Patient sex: F
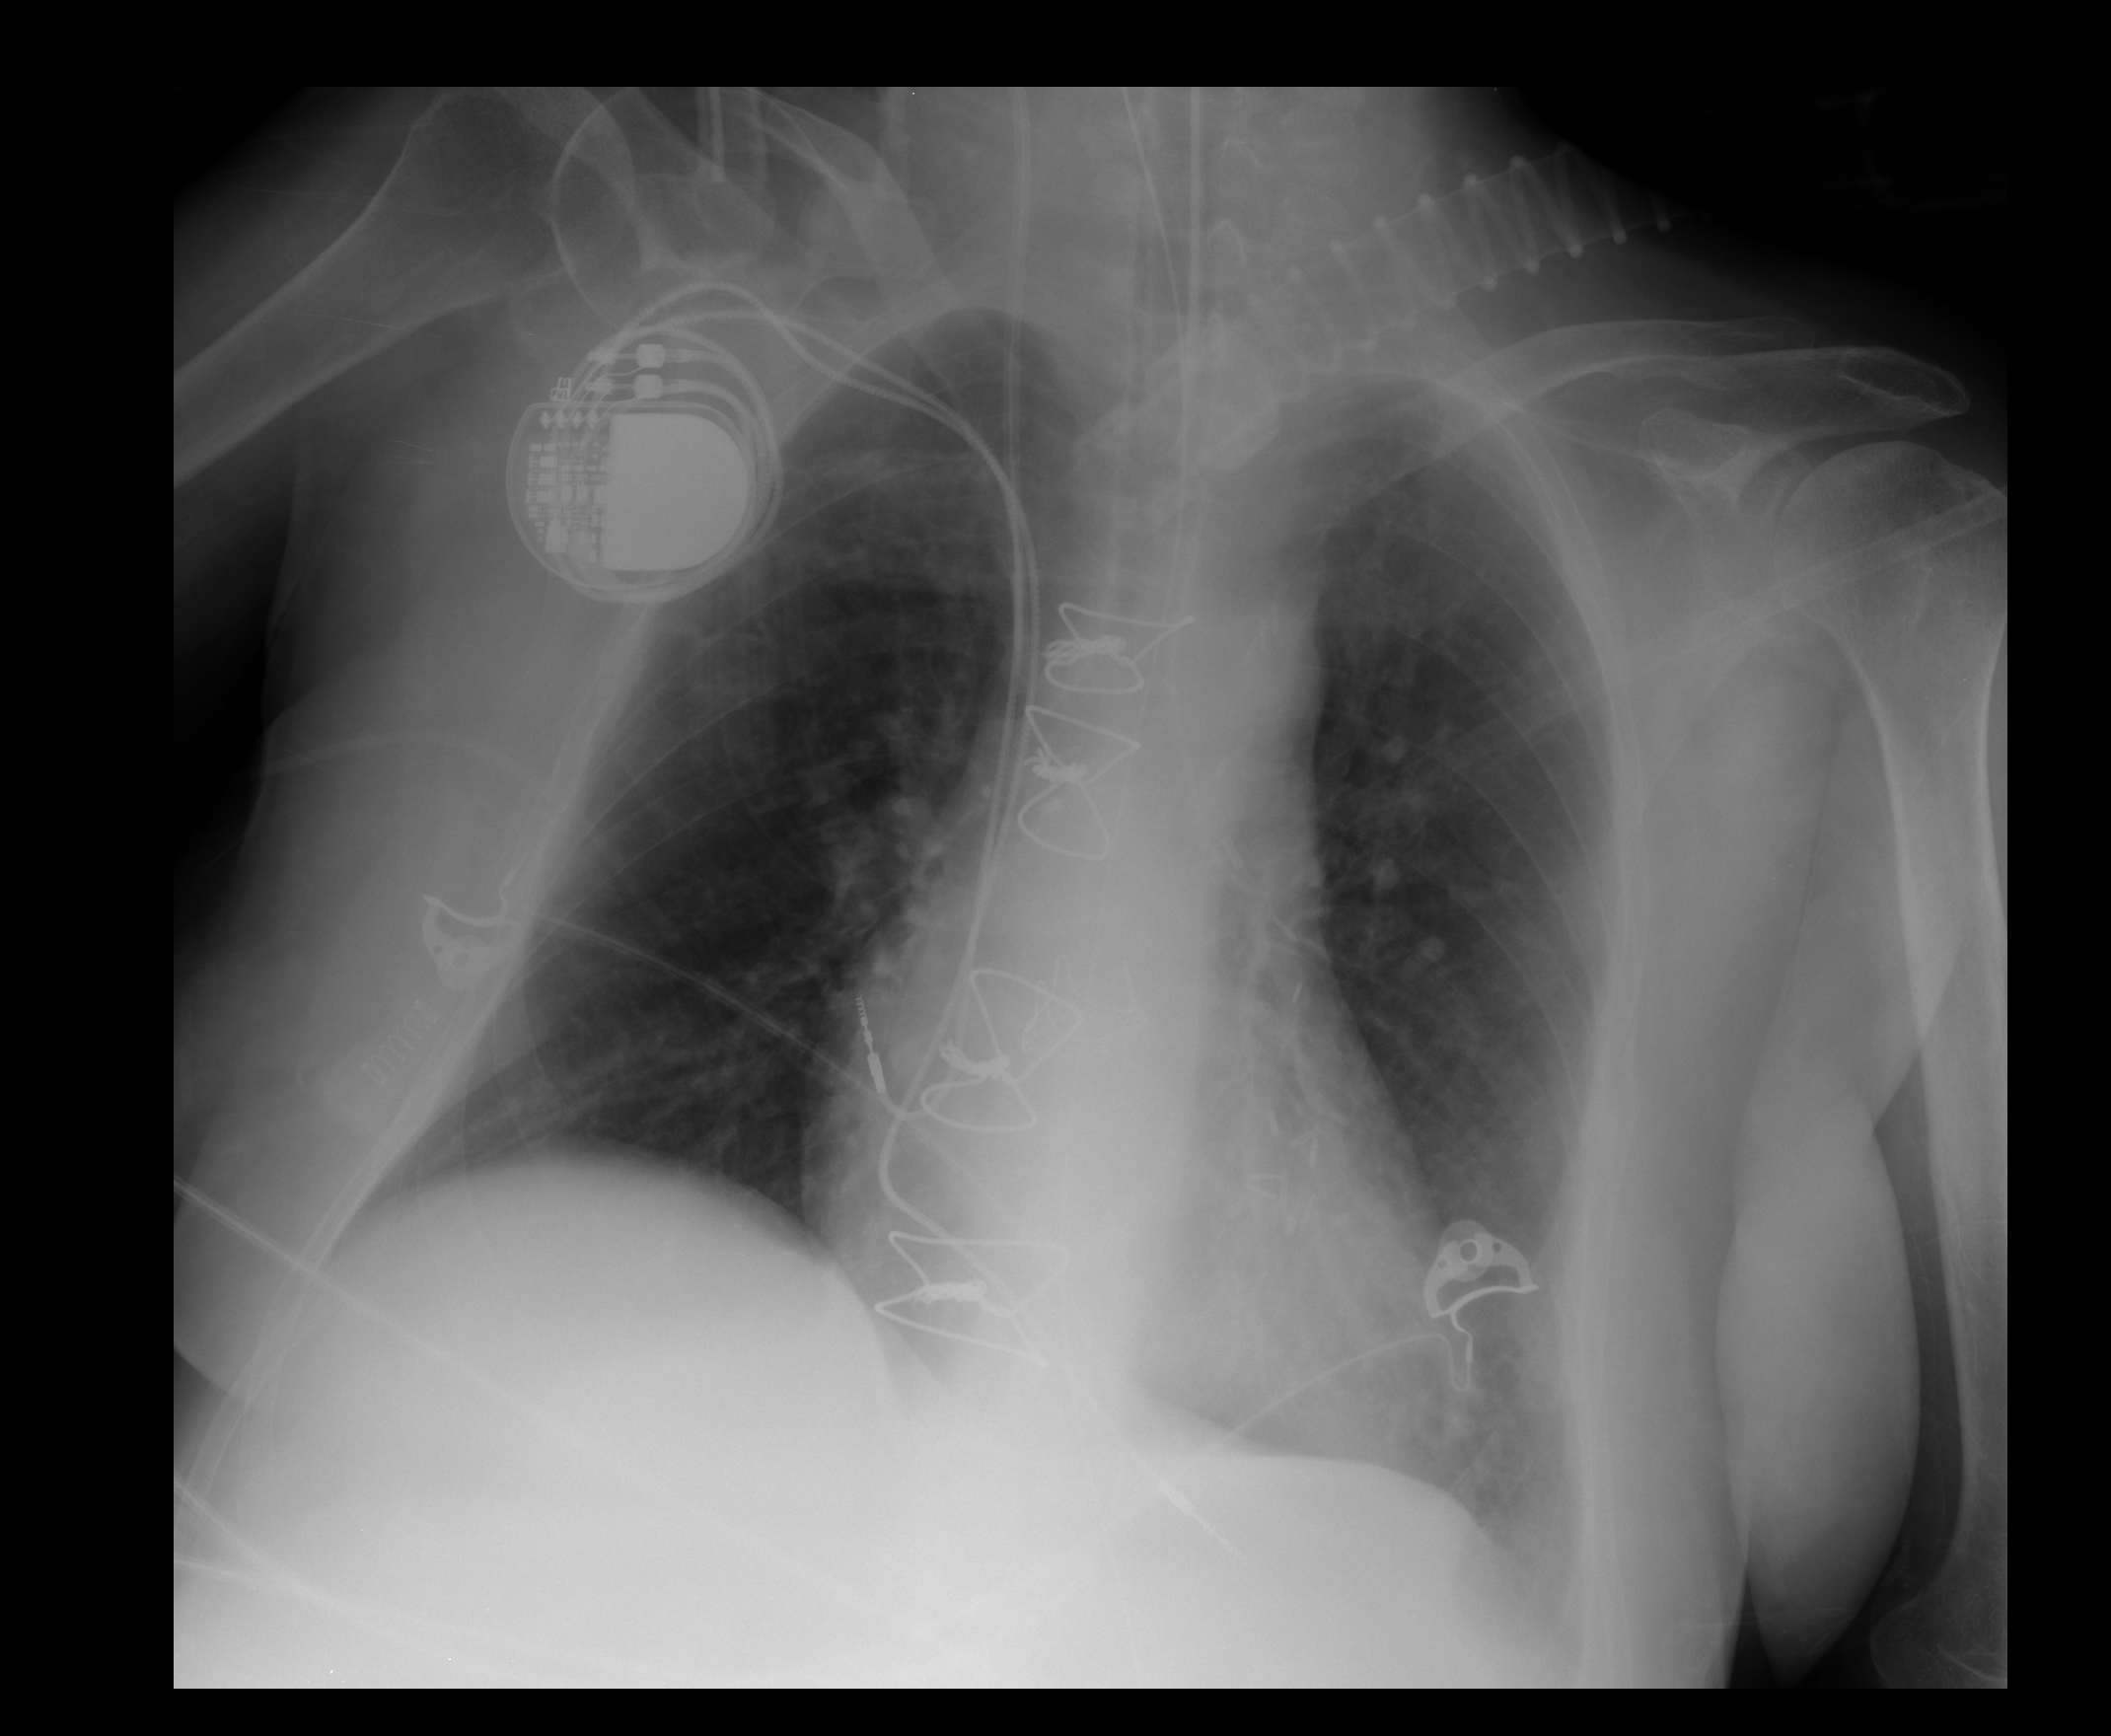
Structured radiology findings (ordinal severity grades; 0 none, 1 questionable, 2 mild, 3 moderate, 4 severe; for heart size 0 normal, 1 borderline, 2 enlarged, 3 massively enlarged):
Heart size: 2
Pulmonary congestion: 1
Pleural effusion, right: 0
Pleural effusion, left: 0
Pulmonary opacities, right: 1
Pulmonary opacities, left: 0
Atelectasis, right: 0
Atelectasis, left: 1